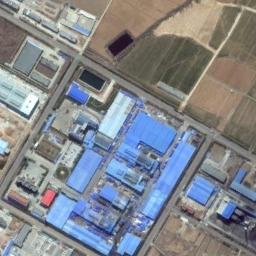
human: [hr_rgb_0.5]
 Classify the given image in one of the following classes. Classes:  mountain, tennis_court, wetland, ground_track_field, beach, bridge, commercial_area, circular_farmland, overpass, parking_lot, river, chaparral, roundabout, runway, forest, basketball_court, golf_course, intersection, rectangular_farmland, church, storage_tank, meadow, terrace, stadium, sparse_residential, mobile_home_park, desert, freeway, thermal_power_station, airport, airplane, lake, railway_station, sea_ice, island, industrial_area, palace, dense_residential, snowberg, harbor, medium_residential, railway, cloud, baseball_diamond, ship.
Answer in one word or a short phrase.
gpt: industrial_area